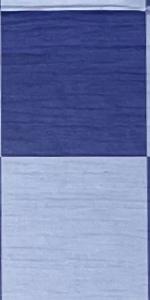
Label: Empty